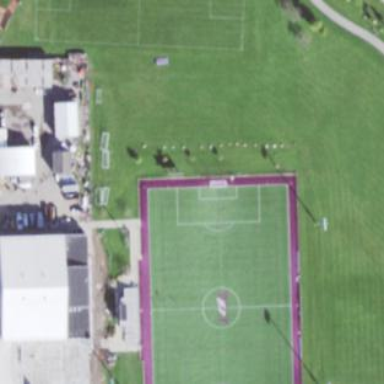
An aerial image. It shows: Multi-sport pitch for leisure activities.